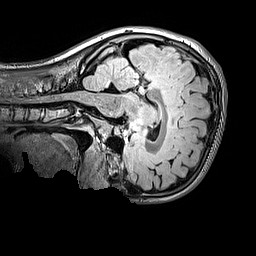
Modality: FLAIR
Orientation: sagittal
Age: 11
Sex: male
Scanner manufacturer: siemens
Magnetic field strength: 3 T
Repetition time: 5 s
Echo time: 0.388 s